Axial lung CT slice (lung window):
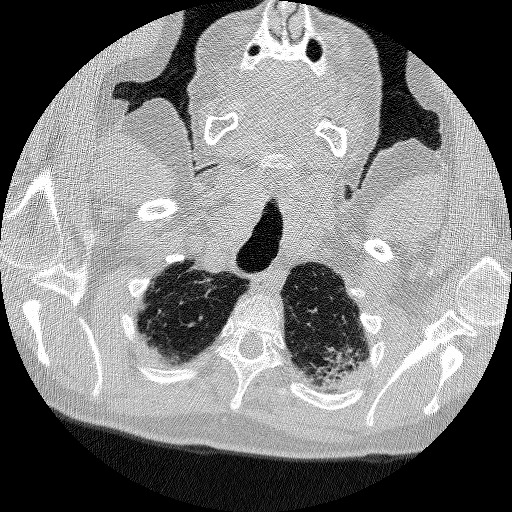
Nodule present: no